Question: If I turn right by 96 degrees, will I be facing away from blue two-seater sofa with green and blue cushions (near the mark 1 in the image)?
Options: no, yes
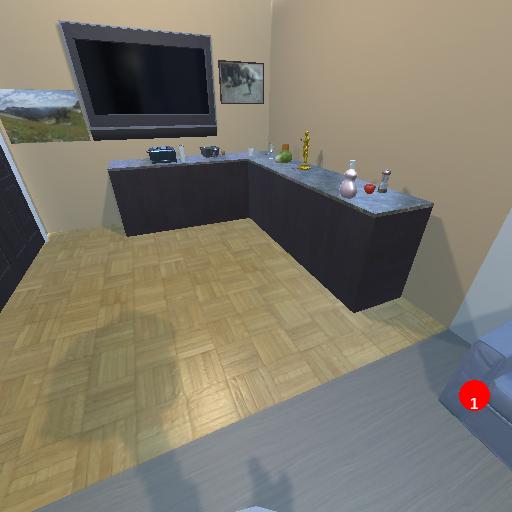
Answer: no